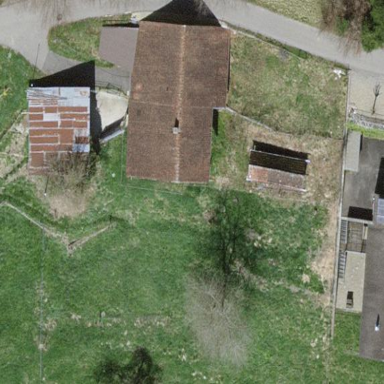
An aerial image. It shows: Farm building.